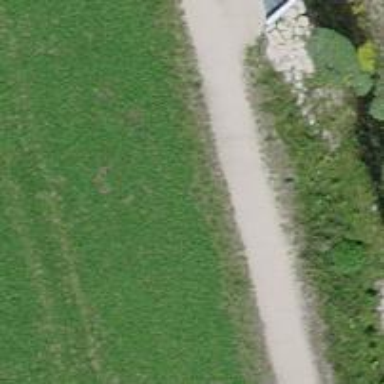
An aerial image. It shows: Gravel track with grade 2 quality.